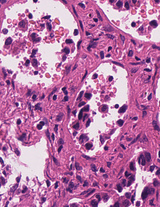
Tumor epithelial tissue: yes
Tumor-associated stroma tissue: yes
Normal tissue: no